Question: I have a search function that looks like this:

The criteria from this search is passed through to 'MongoDB''s 'find()' method as a criteria object, e.g:
'''
{
designer: "Designer1".
store: "Store1",
category: "Category1",
name: "Keyword",
gender: "Mens",
price: {$gte: 50}
}
'''
I'm only just learning about 'indexes' in 'MongoDB' so please bear with me. I know I can create an index on each individual field, and I can also create a multi-index on several fields. For instance, for one index I could do:
'''
db.products.ensureIndex({designer: 1, store: 1, category: 1, name: 1, gender: 1, price: 1})
'''
The obvious issue arises if someone searches for, say, a category, but not a designer or store it won't be indexed.
I'm currently looking up these terms using an '$and' operator, so :
How can I create an index that allows for this type of searching with flexibility? Do I have to create an index for each possible combination of these 6 terms? Or if I use '$and' in my search will it be enough to index each individual term and I'll get the best performance?
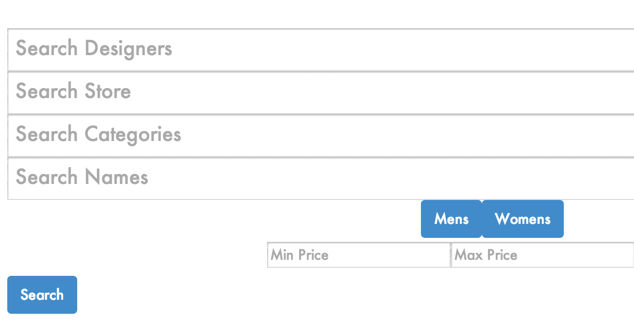
Answer: '$and' won't work as MongoDB can only use one index per query at the moment. So if you create an index on each field that you search on, MongoDB will select the best fitting index for that query pattern. You can try with 'explain()' to see which one is selected.
Creating an index for each possible combination is probably not a good idea, as you'd need '6 * 5 * 4 * 3 * 2 * 1' indexes, which is '720' indexes... and you can only have 63 indexes. You could pick the most likely ones perhaps but that won't help a lot.
One solution could be to store your data differently, like:
'''
{
properties: [
{ key: 'designer', value: "Designer1" },
{ key: 'store', value: "Store1" },
{ key: 'category', value: "Category1" },
{ key: 'name', value: "Keyword" },
{ key: 'gender', value: "Mens" },
{ key: 'price', value: 70 },
]
}
'''
Then you can create one index on:
'''
db.so.ensureIndex( { 'properties.key': 1, 'properties.value': 1 } );
'''
And do searches like:
'''
db.so.find( { $and: [
{ properties: { $elemMatch: { key: 'designer', value: 'Designer1' } } },
{ properties: { $elemMatch: { key: 'price', value: { $gte: 30 } } } }
] } )
db.so.find( { $and: [
{ properties: { $elemMatch: { key: 'price', value: { $gte: 45 } } } }
] } )
'''
In both cases, the index is used, but only for the first part of the '$and' element right now. So do check which key type has the most values, and order your '$and' elements accordingly in the query.